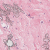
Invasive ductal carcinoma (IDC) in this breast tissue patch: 0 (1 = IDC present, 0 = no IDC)